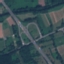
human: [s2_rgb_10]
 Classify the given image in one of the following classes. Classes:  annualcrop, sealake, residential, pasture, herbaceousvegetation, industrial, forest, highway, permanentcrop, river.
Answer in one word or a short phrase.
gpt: Highway